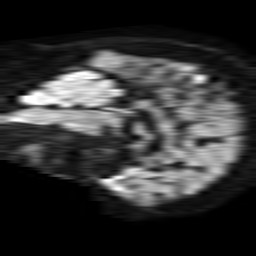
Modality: TRACE
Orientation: sagittal
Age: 51
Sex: female
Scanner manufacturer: philips
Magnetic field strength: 1.5 T
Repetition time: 4.6 s
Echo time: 0.08517 s